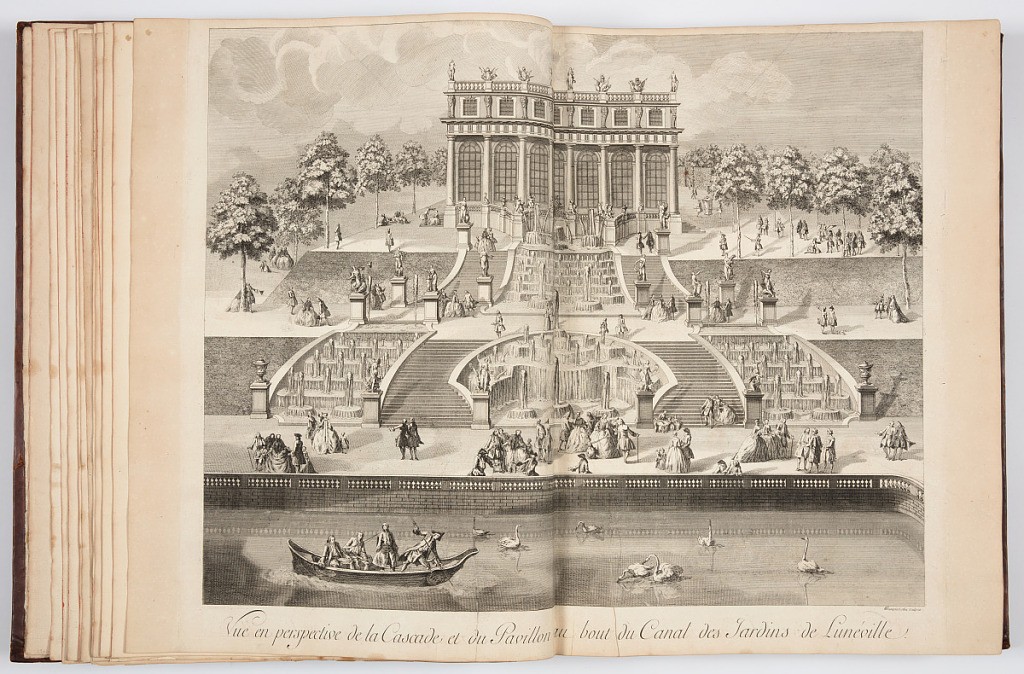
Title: Vue en perspective de la Cascade et du Pavillon au bout du Canal des Jardins de Lunéville.
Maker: Emmanuel Héré de Corny, French, 1705–1763
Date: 1753
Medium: Engraving on laid paper
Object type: Bound print
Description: Perspective view of the fountain and pavillion in the gardens of Lunéville. The site is filled with socializing, well-dressed individuals, taking walks, sitting under trees, and riding boats.